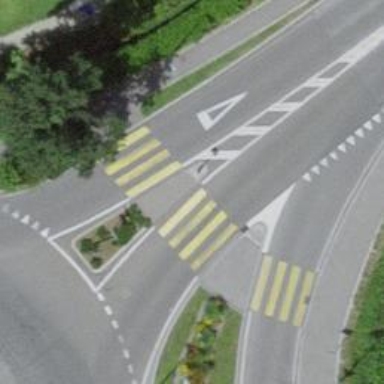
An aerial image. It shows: Kerb serving as barrier.